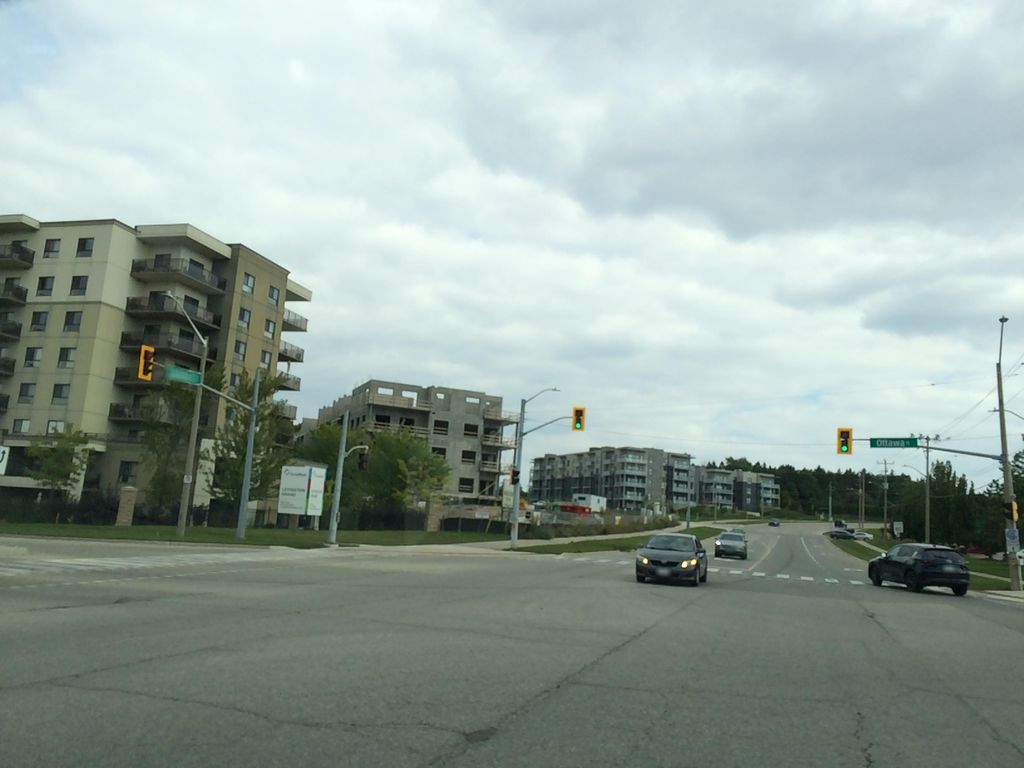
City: kitchener-waterloo